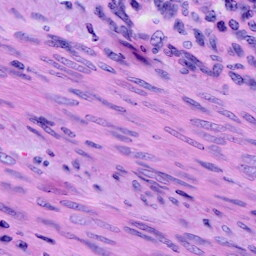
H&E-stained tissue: Cervix